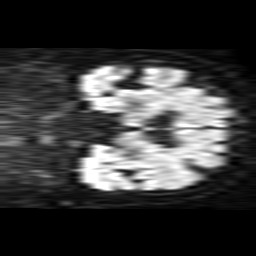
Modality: TRACE
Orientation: coronal
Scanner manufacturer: philips
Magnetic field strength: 1.5 T
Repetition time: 3.485 s
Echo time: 0.09326 s